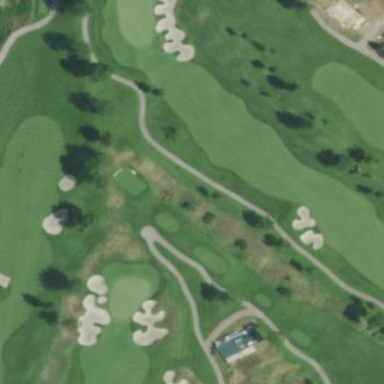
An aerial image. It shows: Golf fairway with grass surface.